Current action and preconditions to check: trajectory_clear

Your task: For each precondition in the list above, predict whether it will hold at this action.

Consider the current scene as observed from the mobile robot's camera, and analyze the predicted future states of all dynamic agents (e.g., people, animals, vehicles, or any moving entities) within the NEXT SECOND.

IMPORTANT: Only answer "very likely" if you are absolutely certain—based on strong, clear evidence—that a dynamic agent will violate the precondition in the predicted future state. Do NOT answer "very likely" for unlikely, ambiguous, or low-probability risks.

Ask yourself for each precondition: Is there a high probability, with clear and convincing evidence, that the predicted future states of any dynamic agent will interfere with the predicted future state of the currently executing action within the NEXT SECOND, causing that precondition to fail?

Assess the risk level based on these predictions. Use "likely" or "very likely" if motions create a clear risk of interference.

Use "neutral" or "improbable" if agents are nearby but their predicted paths are clearly diverging or non-conflicting.

Failure Risk Categories: "very improbable", "improbable", "neutral", "likely", "very likely"

Answer Format: Output ONLY the probability_of_failure value from these categories: "very improbable", "improbable", "neutral", "likely", "very likely"

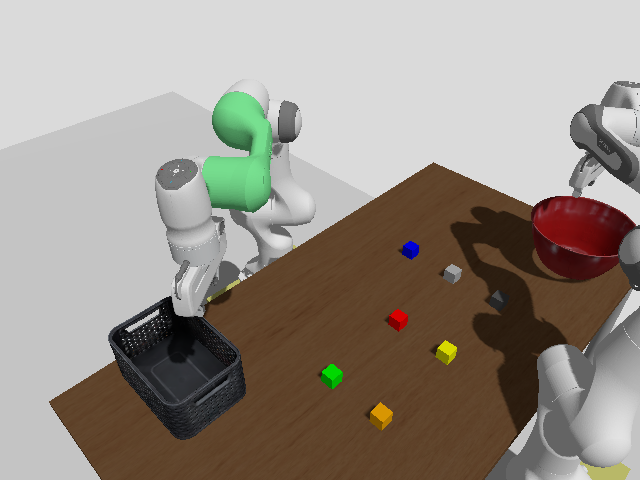

Answer: very improbable